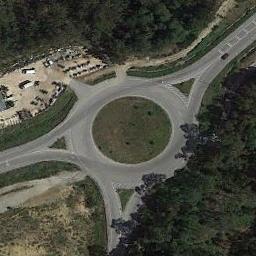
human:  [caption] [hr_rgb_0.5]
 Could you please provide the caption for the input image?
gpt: The roundabout with some exits and entrances is in the forest and a parking lot is next to the roundabout .

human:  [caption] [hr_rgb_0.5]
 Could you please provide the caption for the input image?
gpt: There are several vehicles driving on the road at the roundabout  There are some trees and a large lawn around the roundabout  Many cars are parked on both sides of the road near the roundabout .

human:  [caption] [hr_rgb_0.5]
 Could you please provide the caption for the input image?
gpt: The roundabout is on the grass next to trees and parking lot .

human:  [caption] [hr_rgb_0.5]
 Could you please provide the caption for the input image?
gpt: There are many trees around the roundabout .

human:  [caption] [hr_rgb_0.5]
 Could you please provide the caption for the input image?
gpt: There are many green trees beside the roundabout .